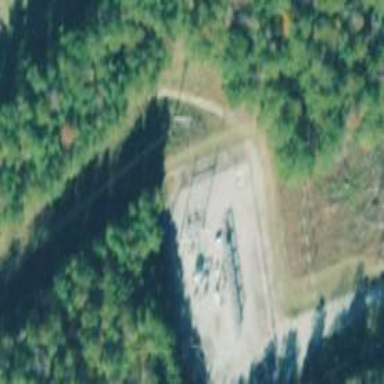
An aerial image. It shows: Distribution substation surrounded by fence.